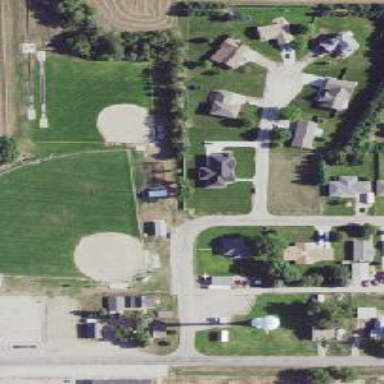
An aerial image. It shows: Baseball pitch for leisure land activities.